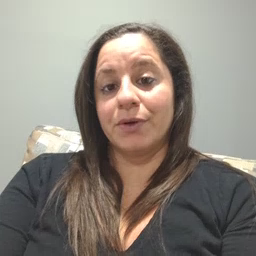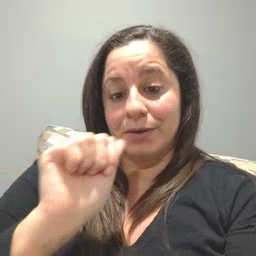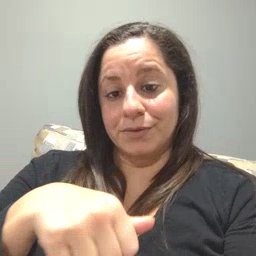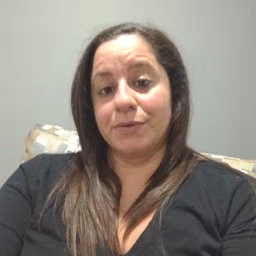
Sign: can